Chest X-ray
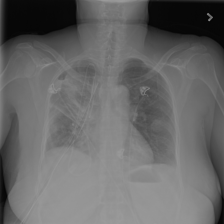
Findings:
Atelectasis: negative
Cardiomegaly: negative
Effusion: negative
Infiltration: negative
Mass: negative
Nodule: negative
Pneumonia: negative
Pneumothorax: negative
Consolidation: negative
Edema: negative
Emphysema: negative
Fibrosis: negative
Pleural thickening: negative
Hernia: negative